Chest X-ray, PA view. Patient: 55 years old, sex F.
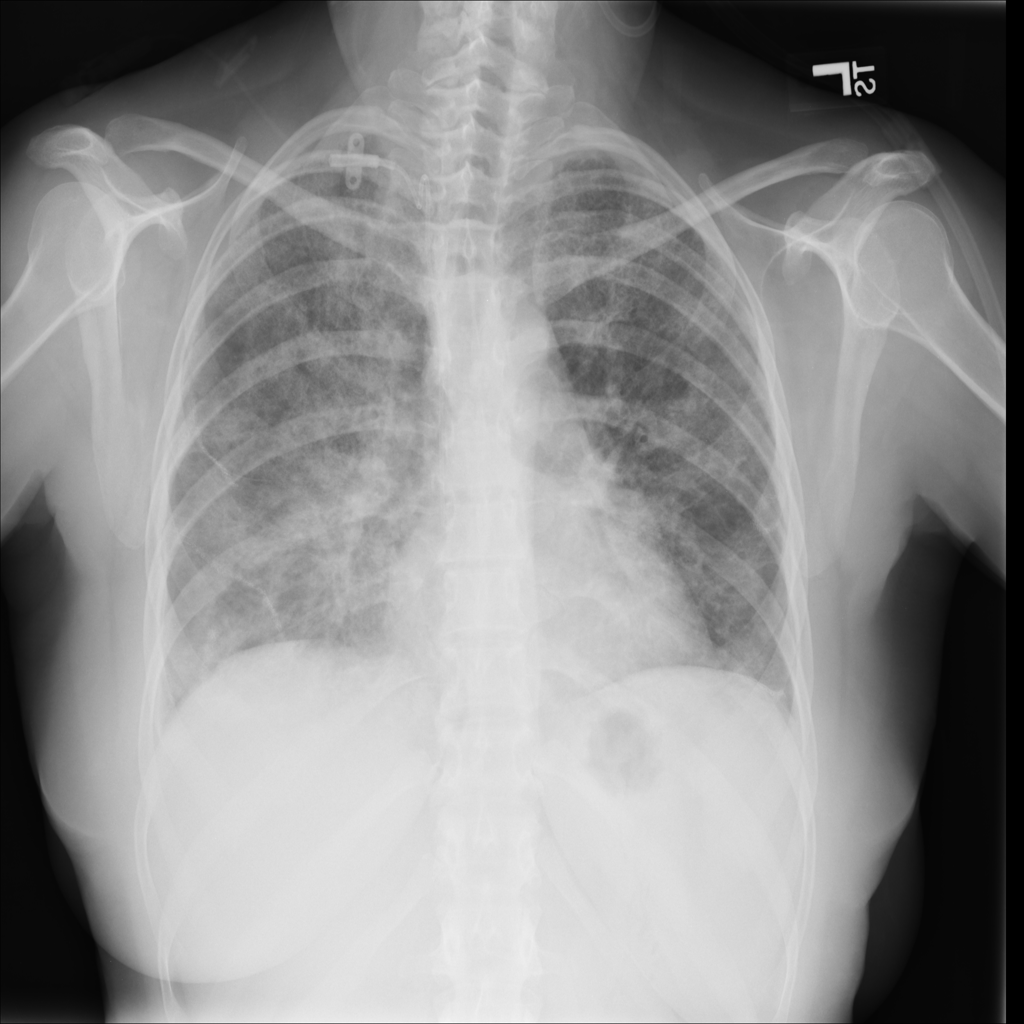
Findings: Infiltration